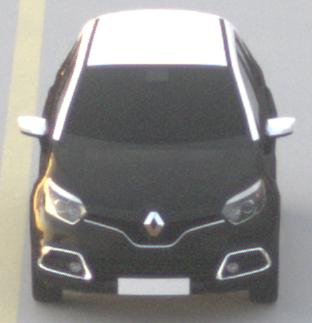
Make: Renault
Model: Captur ENERGY TCe 90
Detailed model: Captur (I)
Model produced from: 2013/06
Model produced until: 2015/05
Doors: 5
Color: black
Road condition: dry road
Daytime: sunrise or sunset
Contrast: low contrast